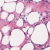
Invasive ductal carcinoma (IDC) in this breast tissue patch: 0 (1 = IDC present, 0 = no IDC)